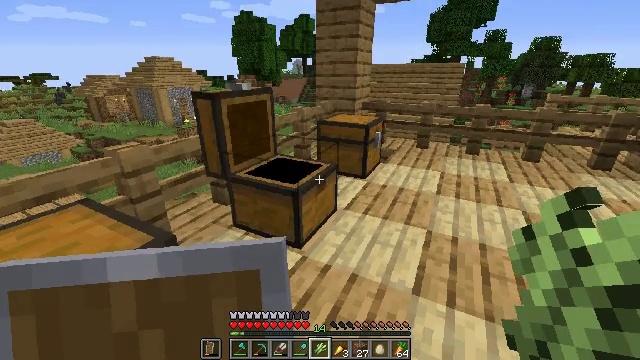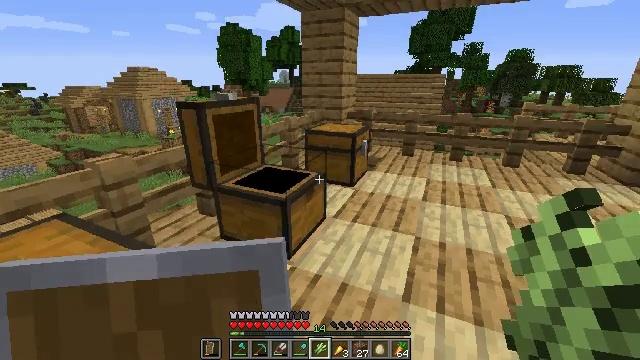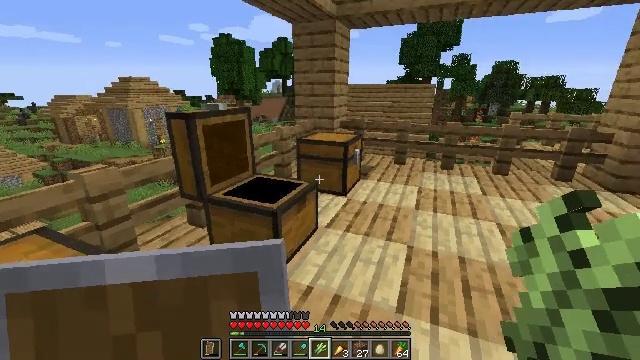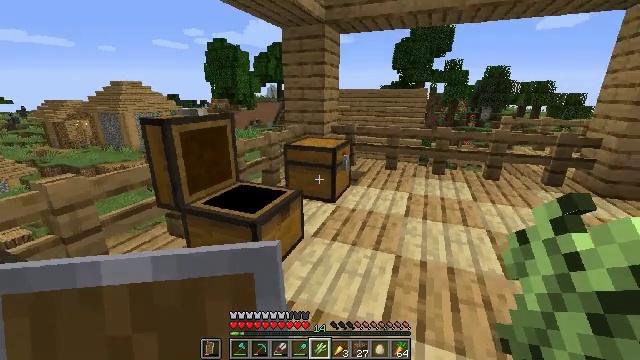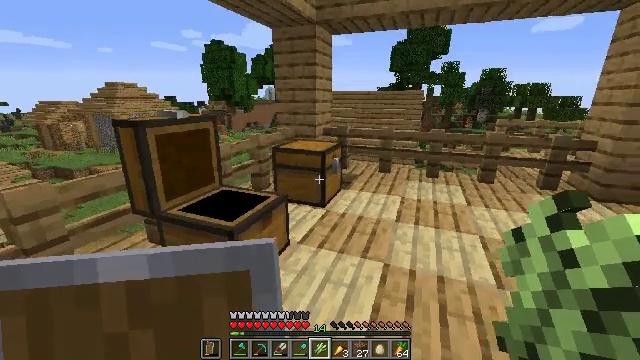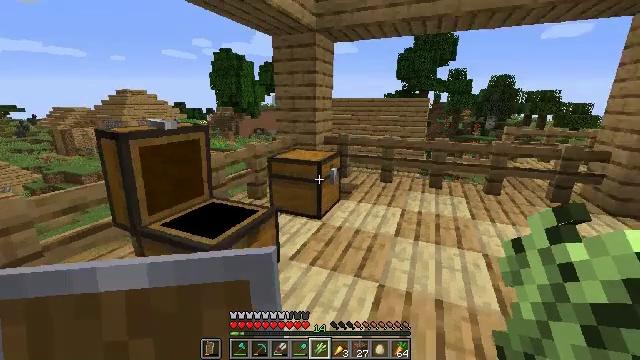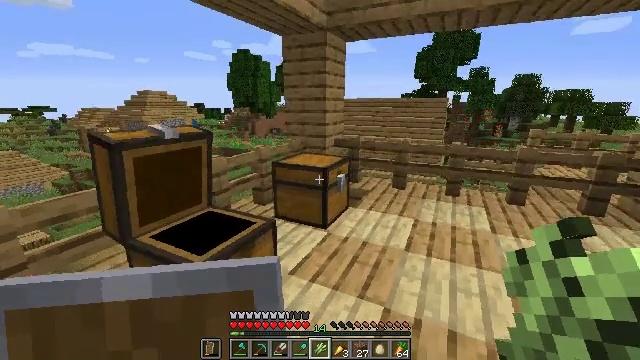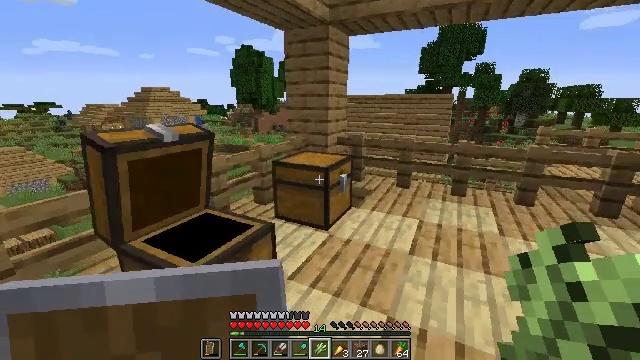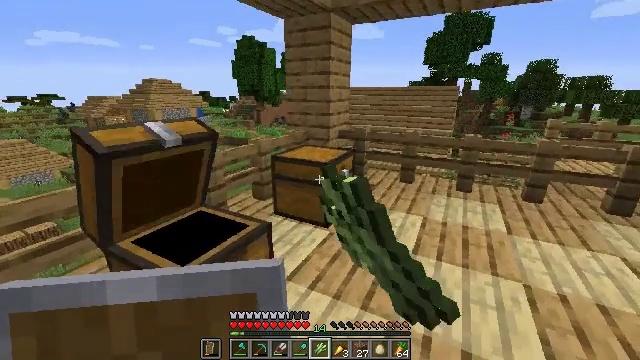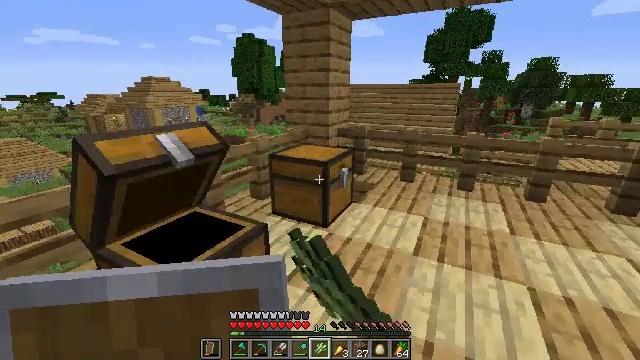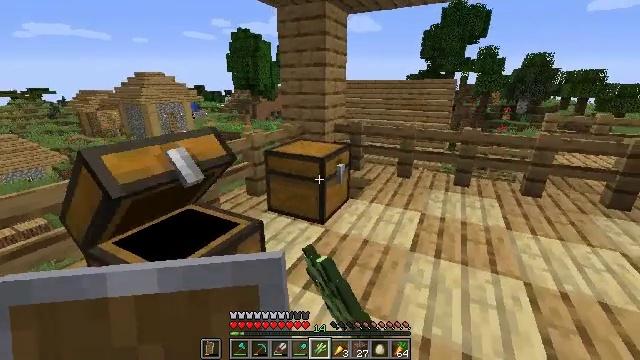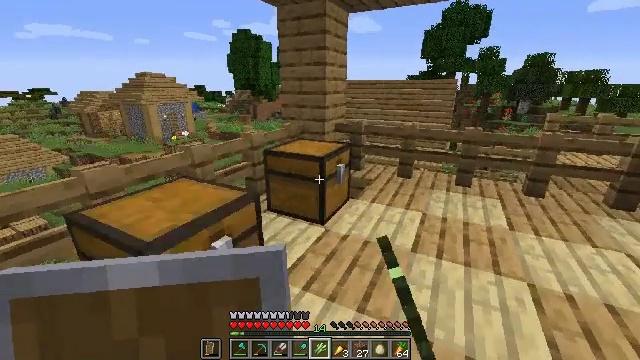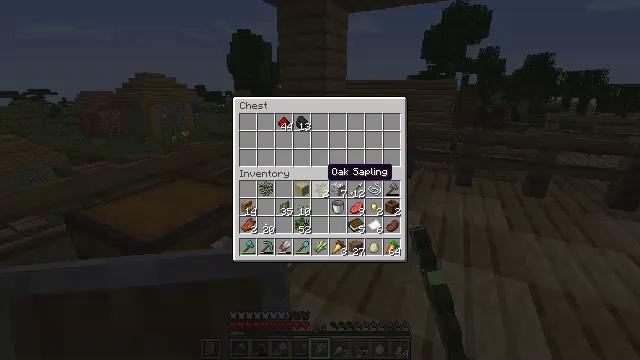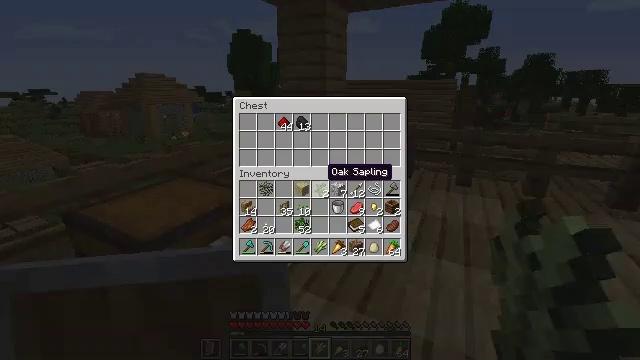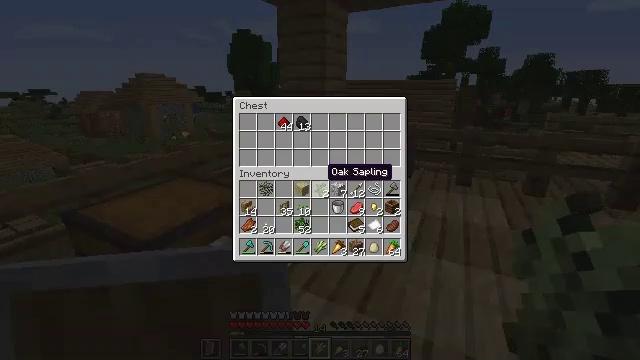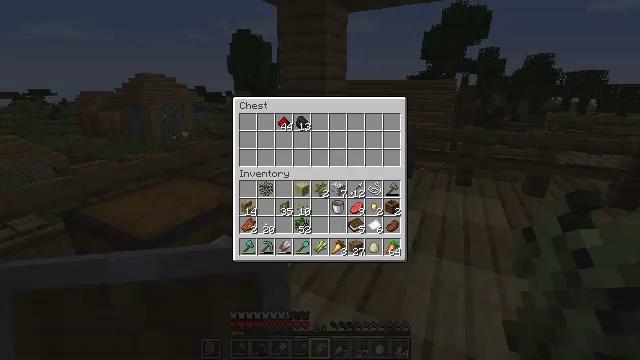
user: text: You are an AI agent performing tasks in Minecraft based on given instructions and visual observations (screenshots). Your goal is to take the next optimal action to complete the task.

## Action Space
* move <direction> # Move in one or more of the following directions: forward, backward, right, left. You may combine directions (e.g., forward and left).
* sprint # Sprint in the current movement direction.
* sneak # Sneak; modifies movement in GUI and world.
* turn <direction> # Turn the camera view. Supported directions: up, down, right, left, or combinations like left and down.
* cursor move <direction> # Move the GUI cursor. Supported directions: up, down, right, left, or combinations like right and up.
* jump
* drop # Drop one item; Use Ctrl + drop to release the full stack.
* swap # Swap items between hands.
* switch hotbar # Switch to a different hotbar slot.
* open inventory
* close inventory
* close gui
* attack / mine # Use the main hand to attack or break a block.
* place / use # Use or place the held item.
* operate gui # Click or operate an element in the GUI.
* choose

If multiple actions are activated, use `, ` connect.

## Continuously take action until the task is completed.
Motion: motion action
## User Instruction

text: Break the tall rose bush.
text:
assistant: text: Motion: turn right and up
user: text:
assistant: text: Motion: move forward and move right, turn right and up
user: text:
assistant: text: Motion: move forward and move right, turn right
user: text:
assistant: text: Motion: move forward and move right
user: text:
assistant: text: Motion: move forward and move right, turn left and up
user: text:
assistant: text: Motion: move forward, turn left
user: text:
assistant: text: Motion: move forward, use / place
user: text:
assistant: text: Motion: turn down, use / place
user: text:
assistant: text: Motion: use / place
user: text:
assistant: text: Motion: no_op
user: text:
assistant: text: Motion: no_op
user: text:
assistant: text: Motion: open gui
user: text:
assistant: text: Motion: no_op
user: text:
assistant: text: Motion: no_op
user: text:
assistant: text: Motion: no_op
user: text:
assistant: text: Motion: no_op
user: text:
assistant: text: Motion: no_op
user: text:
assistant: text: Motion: no_op
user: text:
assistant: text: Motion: no_op
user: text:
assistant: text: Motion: cursor move right
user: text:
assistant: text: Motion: turn right, close gui
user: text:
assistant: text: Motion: turn right
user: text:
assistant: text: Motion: move forward, turn right and up
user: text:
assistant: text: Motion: move forward, sprint, turn right
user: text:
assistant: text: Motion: move forward, sprint, turn right
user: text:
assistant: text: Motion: move forward, sprint, turn right
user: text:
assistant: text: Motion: move forward, sprint, turn right
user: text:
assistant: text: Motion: move forward, sprint, turn right
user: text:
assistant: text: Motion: move forward, sprint, turn right
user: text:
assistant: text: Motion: move forward, sprint